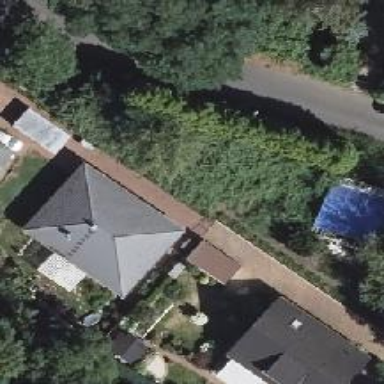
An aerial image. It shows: Driveway.